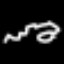
Label: squiggle